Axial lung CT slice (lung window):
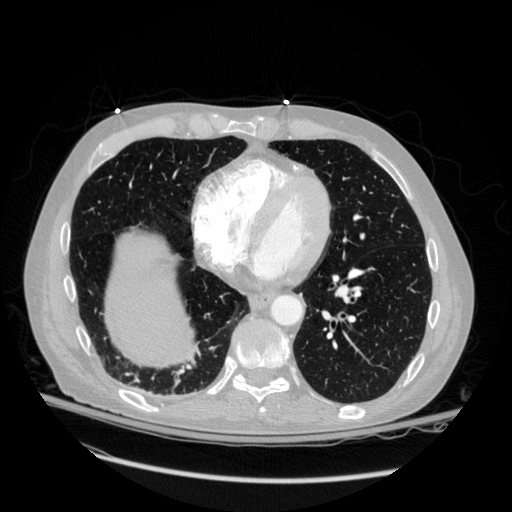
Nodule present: no